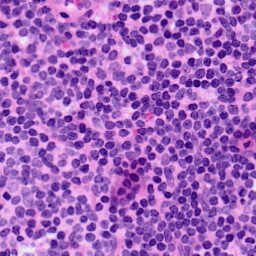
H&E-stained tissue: LymphNode